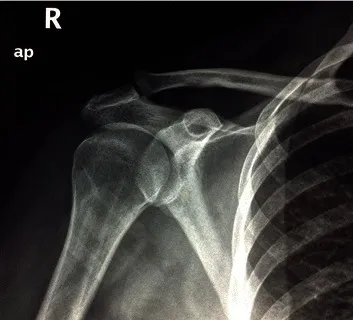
Anteroposterior X-ray of the patient's right shoulder demonstrating mild proximal elevation of the head and moderate arthritis in her acromioclavicular joint.
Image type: radiology (x_ray)